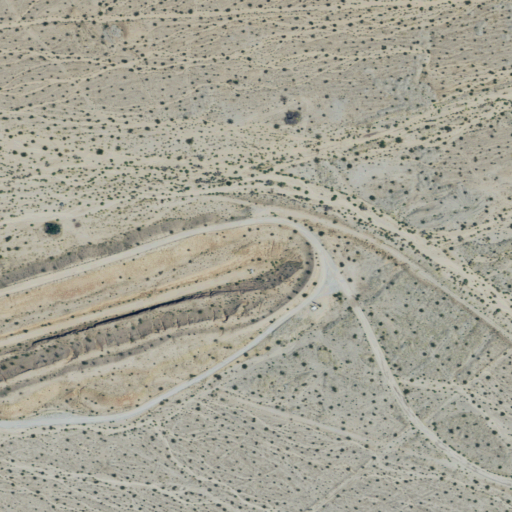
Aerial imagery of gap in California named West Iron Portal containing shrub and barren land